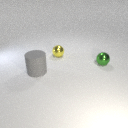
small yellow metal sphere behind small green metal sphere